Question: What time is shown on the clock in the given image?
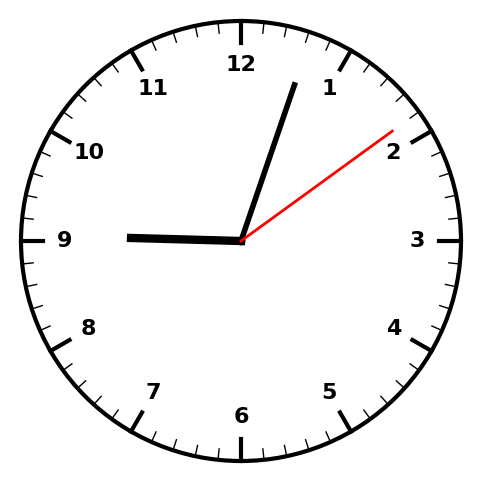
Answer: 09:03:09